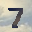
Label: 7